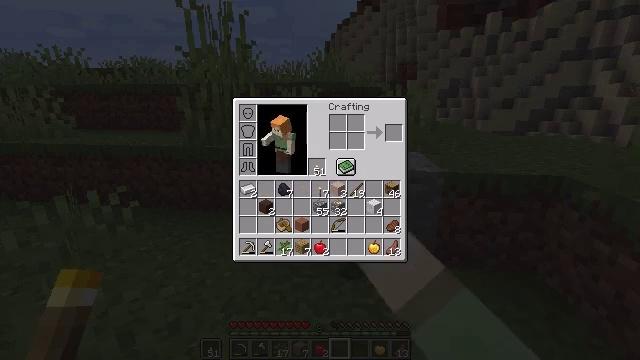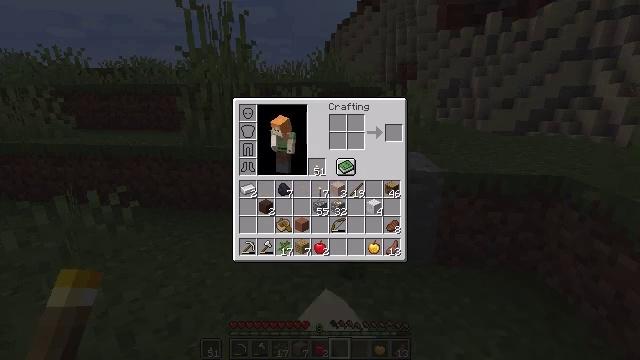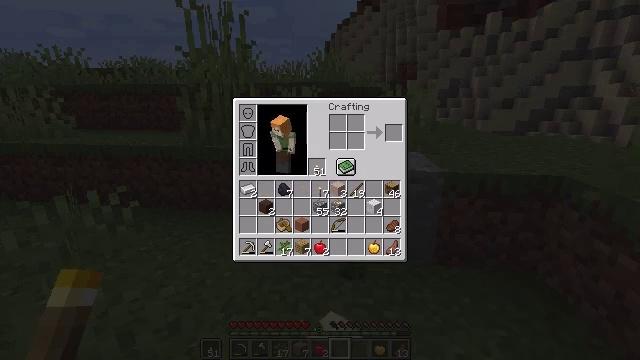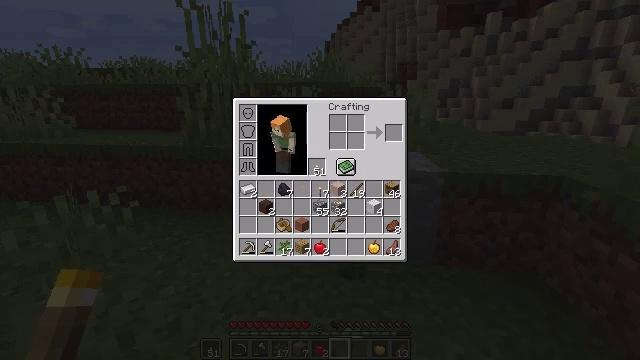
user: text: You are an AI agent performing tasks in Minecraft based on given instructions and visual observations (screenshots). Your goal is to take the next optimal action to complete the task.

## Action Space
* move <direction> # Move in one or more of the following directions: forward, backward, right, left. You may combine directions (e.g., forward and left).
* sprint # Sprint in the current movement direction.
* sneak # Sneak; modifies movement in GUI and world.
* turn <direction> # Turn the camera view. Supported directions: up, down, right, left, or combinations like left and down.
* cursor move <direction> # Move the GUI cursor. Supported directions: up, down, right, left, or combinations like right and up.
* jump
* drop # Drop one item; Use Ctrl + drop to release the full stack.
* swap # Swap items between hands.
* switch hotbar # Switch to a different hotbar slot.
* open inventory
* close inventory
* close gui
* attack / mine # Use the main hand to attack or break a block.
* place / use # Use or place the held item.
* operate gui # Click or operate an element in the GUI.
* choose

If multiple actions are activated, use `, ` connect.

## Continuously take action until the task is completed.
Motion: motion action
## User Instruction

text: Drop a rail.
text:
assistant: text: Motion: no_op
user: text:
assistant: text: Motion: cursor move right
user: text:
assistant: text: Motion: cursor move right
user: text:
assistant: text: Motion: no_op